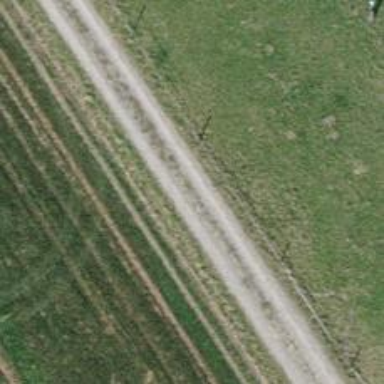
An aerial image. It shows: Track with compacted grade3 surface.